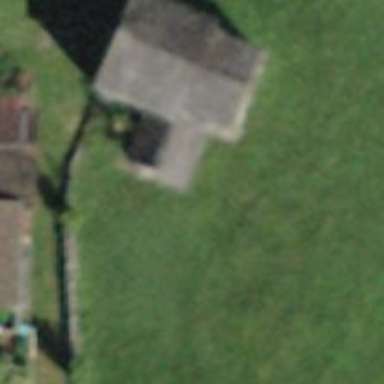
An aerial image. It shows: Hut.